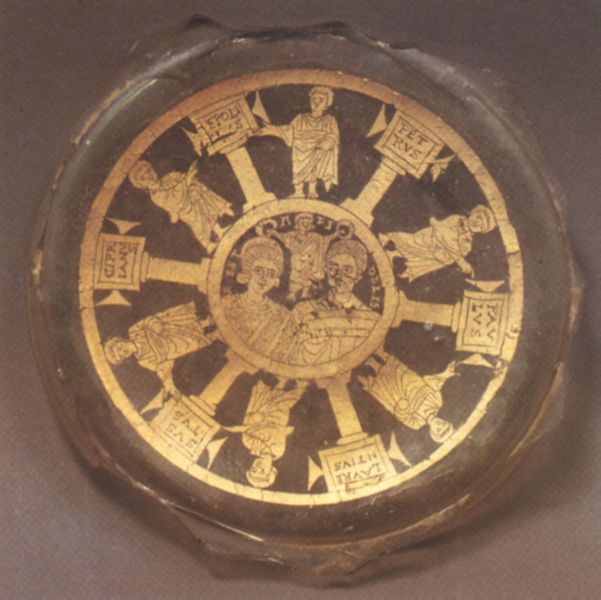
Titel: Verziertes Glas
Institution: Florenz, Bargello
Schlagwörter: mann, menschen, braun, frau, glas, holz, mitte, männer, säule, säulen, leute, schale, stehen, teller, portrait, flach, gold, paar, personen, kreis, rund, keramik, schrift, zwei, figuren, rad, büste, dekor, ring, foto, scheibe, schilder, text, medallie, namen, rom, schlussstein, ehe, braum, griechen, griechisch, segen, segnen, heilige, jünger, petrus, latein, apostel, heirat, paulus